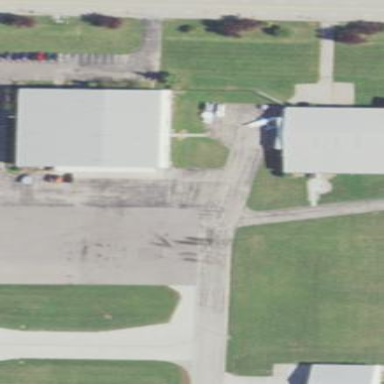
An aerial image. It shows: Asphalt apron at the airport.